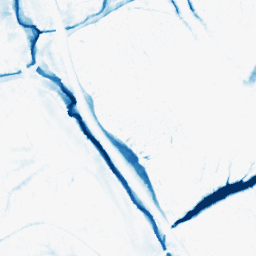
Category: morphological
Decomposition family: morphological_ellipse
Decomposition parameters: operation: closing
width: 20
height: 20
Upsampling method: cubic_catmull_rom
Upsampling parameters: scale: 4
Upsampling scale: 4